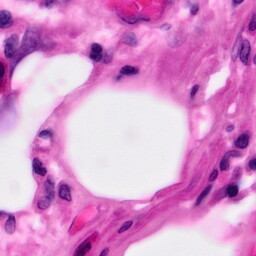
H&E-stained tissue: Pancreatic